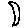
Label: moon